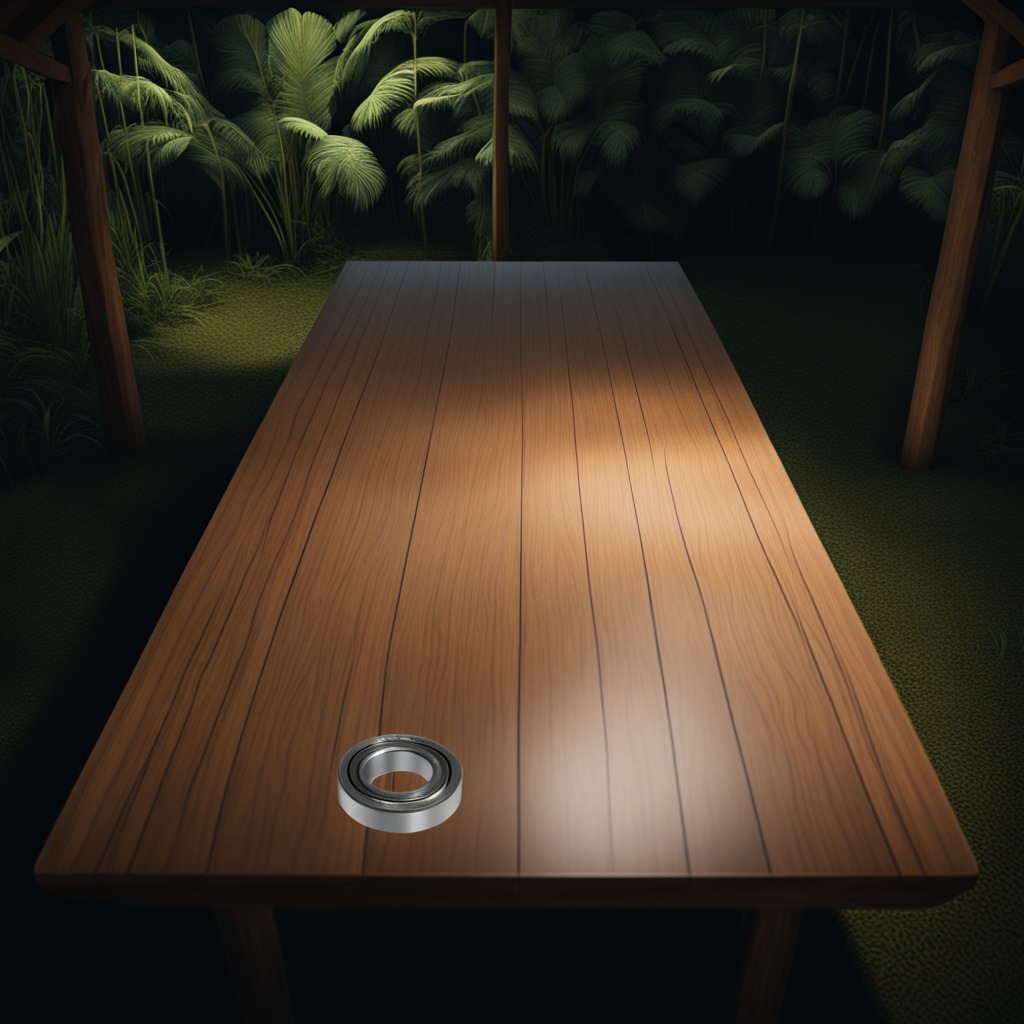
A metal ball bearing is lying on a wooden table inside a jungle field workshop tent at night.